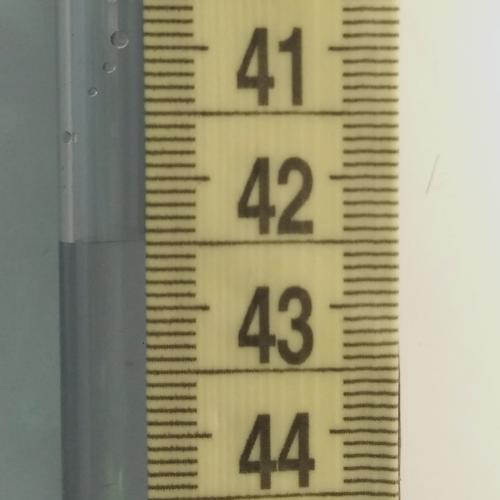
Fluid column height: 42.5 cm